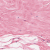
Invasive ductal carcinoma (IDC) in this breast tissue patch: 0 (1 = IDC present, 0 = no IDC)